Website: bh-photo
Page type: billing-address
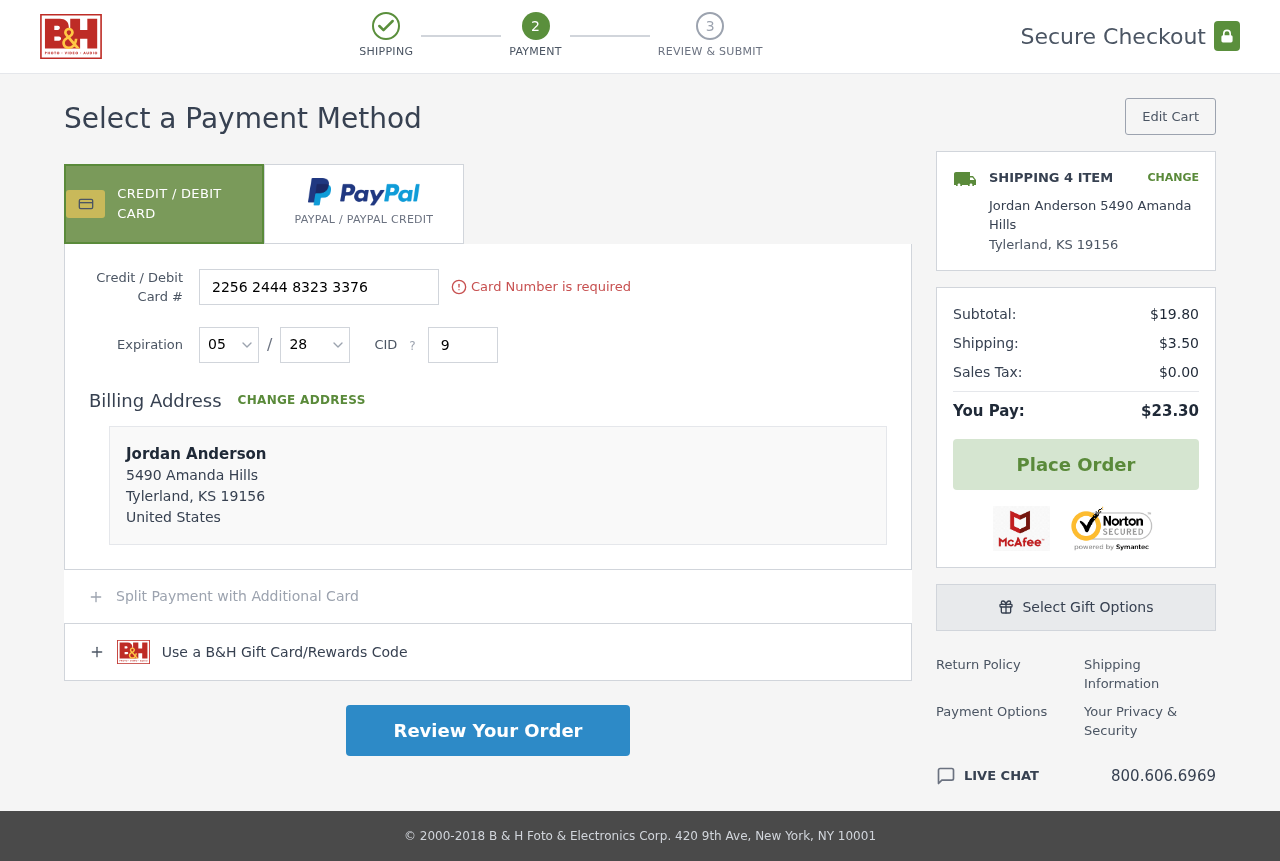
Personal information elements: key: PII_CARD_CVV
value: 933
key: PII_CARD_EXPIRY_MONTH
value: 05
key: PII_CARD_EXPIRY_YEAR
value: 28
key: PII_CARD_NUMBER
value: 2256 2444 8323 3376
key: PII_CITY
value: Tylerland
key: PII_COUNTRY
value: United States
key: PII_FULLNAME
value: Jordan Anderson
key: PII_FULLNAME2
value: Jordan Anderson
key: PII_POSTCODE
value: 19156
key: PII_STATE_ABBR
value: KS
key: PII_STREET
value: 5490 Amanda Hills
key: PII_POSTCODE_FULL
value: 19156
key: PII_POSTCODE_NUMERIC
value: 19156
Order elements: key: ORDER_NUM_ITEMS
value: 4
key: ORDER_SUBTOTAL
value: $19.80
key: ORDER_SHIPPING_COST
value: $3.50
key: ORDER_TAX
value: $0.00
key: ORDER_TOTAL
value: $23.30